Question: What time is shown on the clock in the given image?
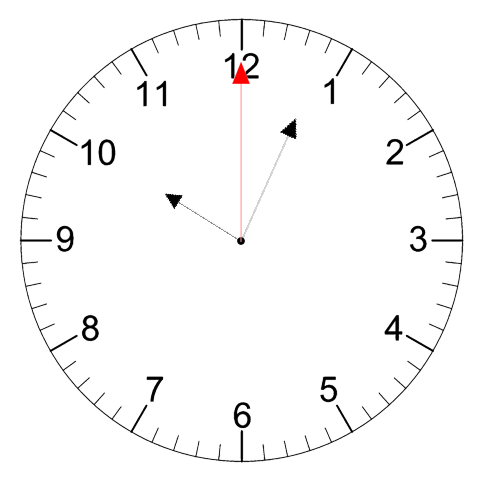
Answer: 10:04:00